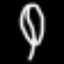
Label: leaf